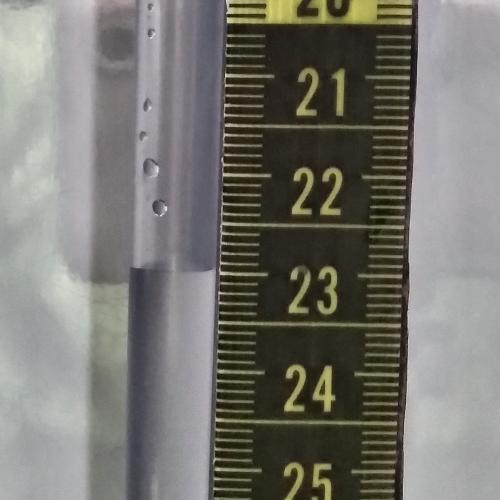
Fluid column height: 23.0 cm